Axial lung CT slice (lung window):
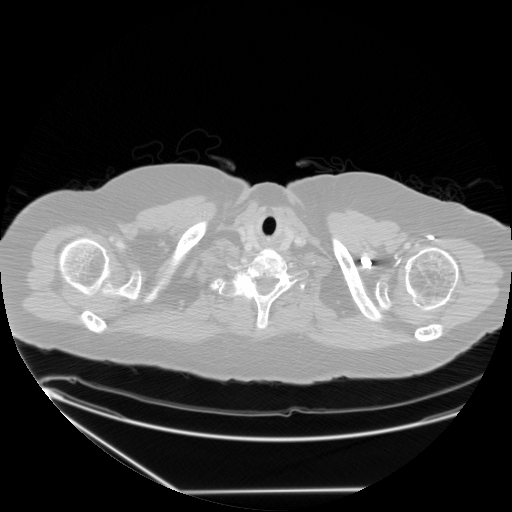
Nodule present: no